Question: I have defined a UIView in the header file named rectangle0
I got a question in regards to IB vs coding a view. Please see the following code example:
'''
rectangle0.frame = CGRectMake(0.0, 70.0, 320.0, 190.0);
'''
Now I can re-create the look of the view easy enough in IB except for the coordinates which are greyed out.
So by calling this code in an IBAction after designing the UIView in IB I can display in the app.
'''
[self.view addSubview:rectangle0];
'''
Now the last line of code will call this view to appear at the set coordinates if I code it - but if I build in interface builder I can make it look exactly the same, but it appears from Y coordinate 20 (just under the status bar) and I can't set the coordinate upon calling it -
The UIView is being build outside of the ViewController and then linked to it in the connections inspector.
cheers Jeff
I have added an image to show what screen I am using - as you can see the x and y coordinates are greyed out, it would be great if I can set those to something else.
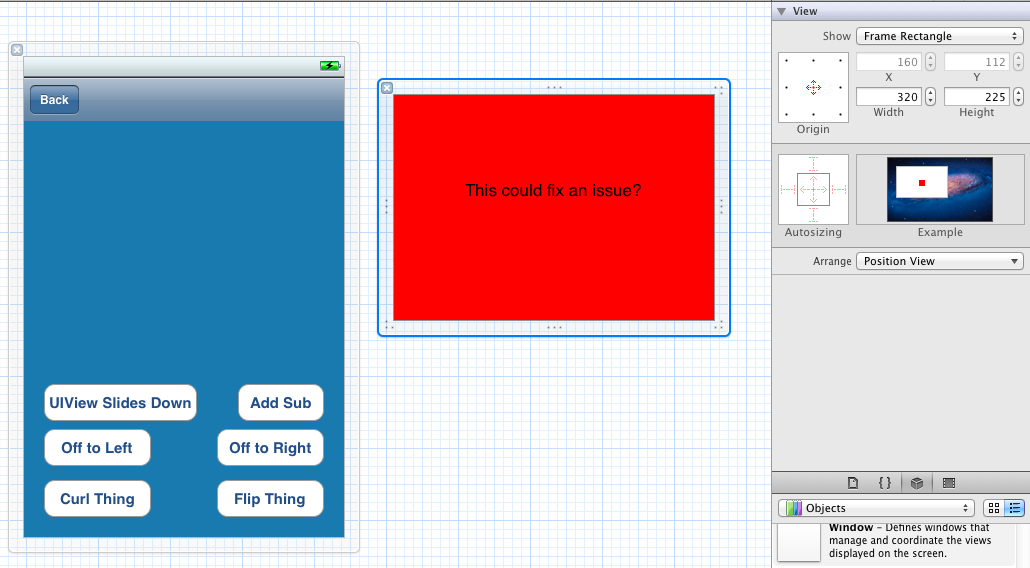
Answer: A view inside the NIB is just an object like any other. It is made to be reusable and I believe that is the key point that resulted in the coordinates being greyed out.
Greying out the position makes the developer worry about where is the view going to be placed. I say that because the position is pretty dependent on the container that your view object is going to be added to.
Although it is just my personal opinion and I am looking forward to hearing if there is indeed a way to do that.